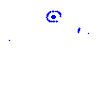
Particle: pion